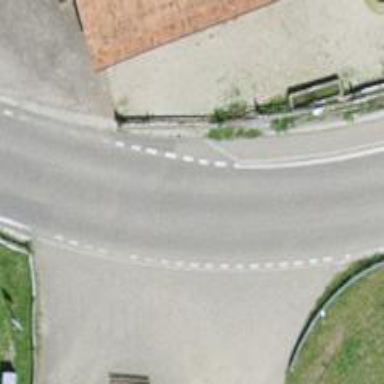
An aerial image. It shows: Asphalt footway with crossing.